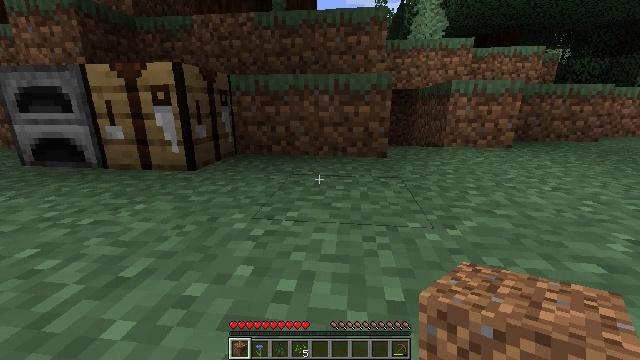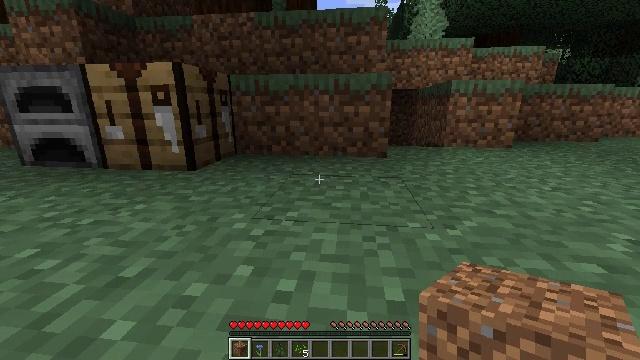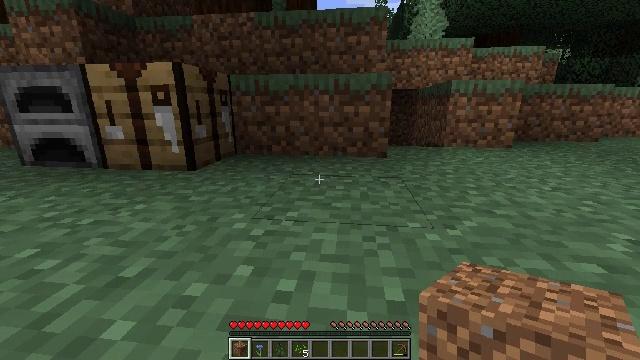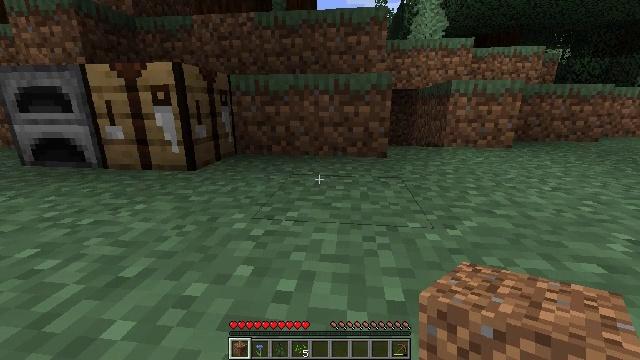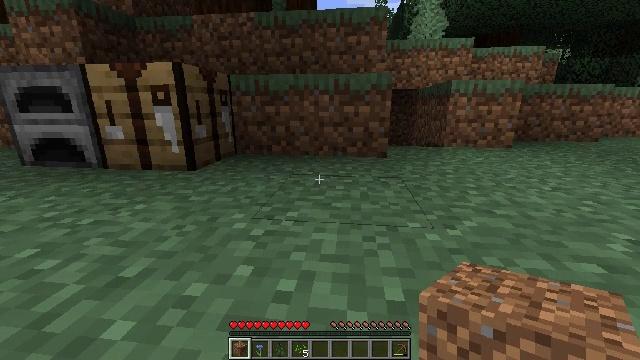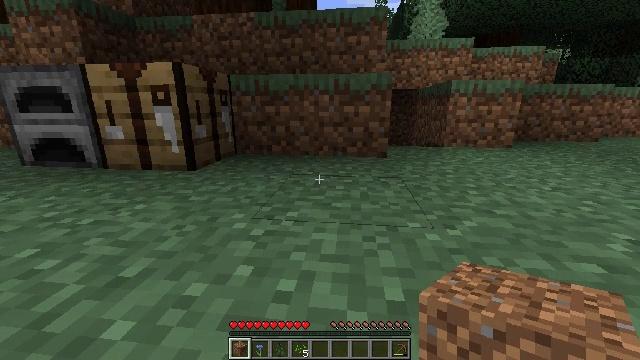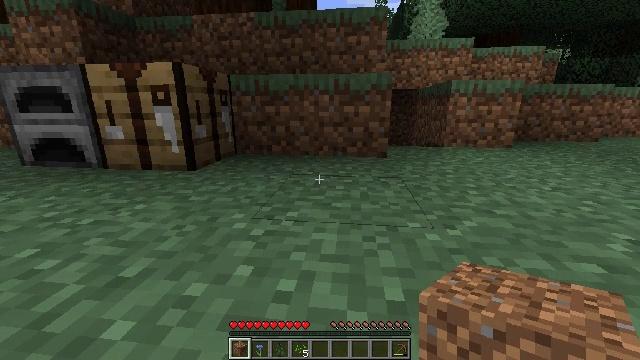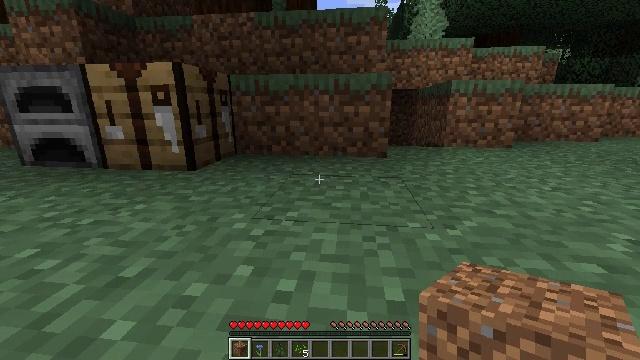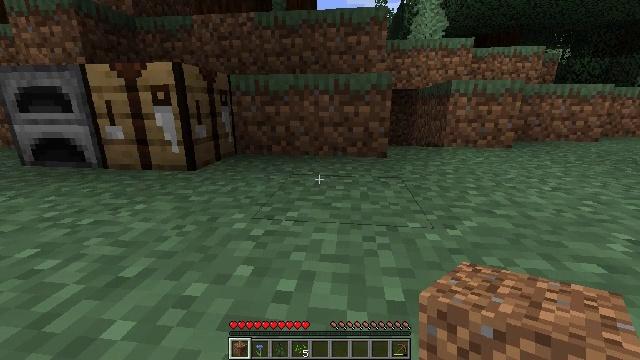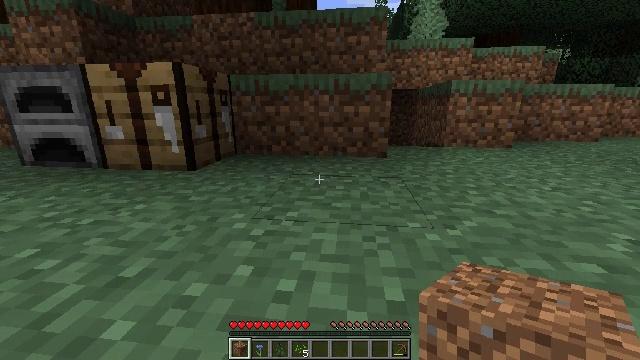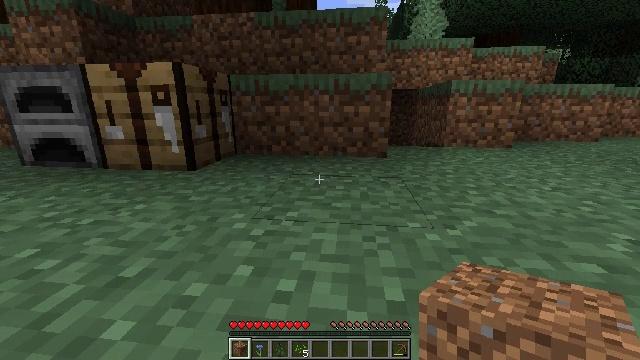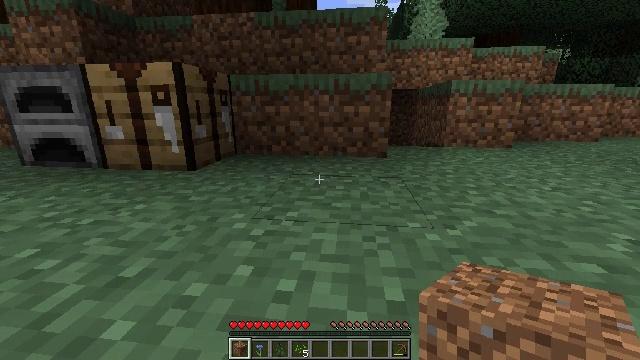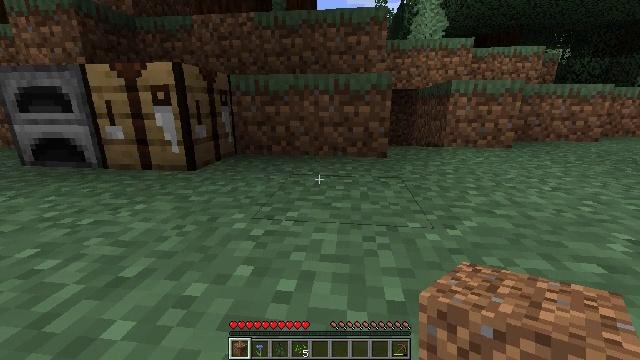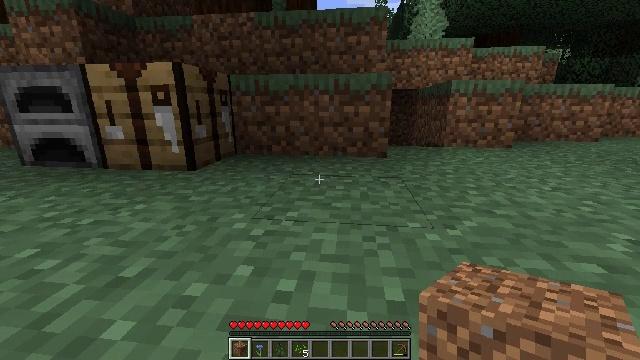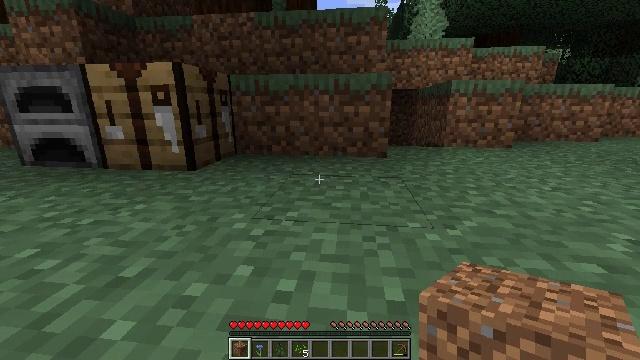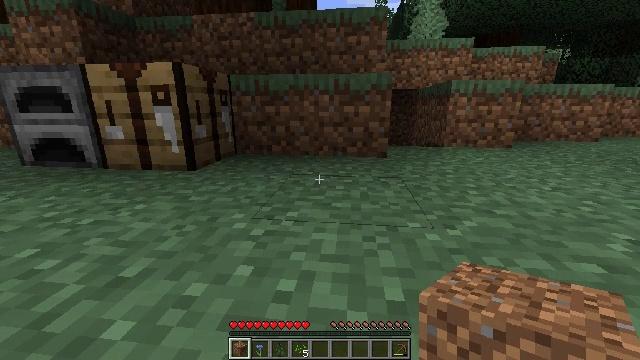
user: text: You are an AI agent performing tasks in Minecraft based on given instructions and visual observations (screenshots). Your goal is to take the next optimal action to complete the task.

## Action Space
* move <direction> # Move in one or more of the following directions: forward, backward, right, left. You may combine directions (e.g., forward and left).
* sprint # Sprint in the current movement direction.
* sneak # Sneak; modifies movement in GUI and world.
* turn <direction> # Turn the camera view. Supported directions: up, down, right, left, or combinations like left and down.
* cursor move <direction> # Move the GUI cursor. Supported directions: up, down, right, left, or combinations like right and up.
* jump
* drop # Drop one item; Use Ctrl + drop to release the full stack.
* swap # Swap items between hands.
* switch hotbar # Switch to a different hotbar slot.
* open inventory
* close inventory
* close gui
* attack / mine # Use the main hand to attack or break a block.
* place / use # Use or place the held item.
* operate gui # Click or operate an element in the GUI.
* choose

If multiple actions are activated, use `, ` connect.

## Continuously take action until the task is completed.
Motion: motion action
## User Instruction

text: Smelt wood logs to get charcoal in the furnace.
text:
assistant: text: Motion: no_op
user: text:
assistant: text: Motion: no_op
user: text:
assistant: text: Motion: no_op
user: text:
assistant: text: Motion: no_op
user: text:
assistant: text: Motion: no_op
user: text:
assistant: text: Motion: no_op
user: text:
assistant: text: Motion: no_op
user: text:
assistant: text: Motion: no_op
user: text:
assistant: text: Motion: no_op
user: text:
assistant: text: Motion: no_op
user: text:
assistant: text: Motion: no_op
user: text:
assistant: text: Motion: no_op
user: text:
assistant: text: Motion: no_op
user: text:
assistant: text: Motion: no_op
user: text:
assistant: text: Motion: no_op
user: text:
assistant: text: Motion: no_op
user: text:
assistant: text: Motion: no_op
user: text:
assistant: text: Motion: no_op
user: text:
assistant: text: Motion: no_op
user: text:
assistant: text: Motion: no_op
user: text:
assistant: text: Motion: no_op
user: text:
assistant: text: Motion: no_op
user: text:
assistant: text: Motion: no_op
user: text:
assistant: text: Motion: no_op
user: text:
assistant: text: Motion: no_op
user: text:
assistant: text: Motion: no_op
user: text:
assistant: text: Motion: no_op
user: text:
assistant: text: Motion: no_op
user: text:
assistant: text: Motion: no_op
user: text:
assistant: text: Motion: no_op